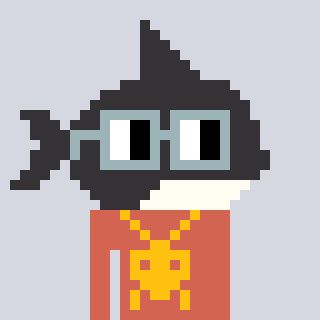
a pixel art character with square dark gray glasses, a orca-shaped head and a peachy-colored body on a cool background